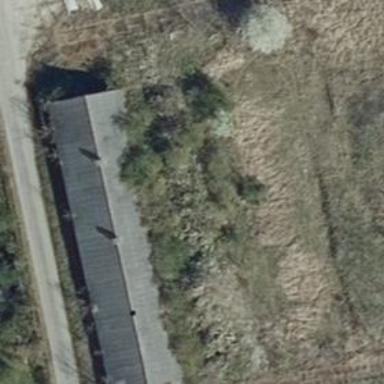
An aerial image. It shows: Farm auxiliary building.